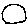
Label: circle